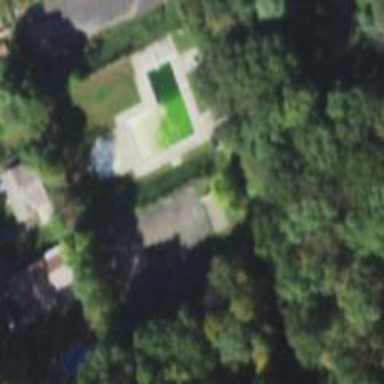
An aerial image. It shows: Sports centre focused on swimming activities.